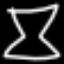
Label: hourglass